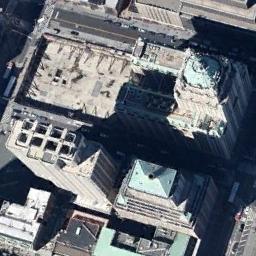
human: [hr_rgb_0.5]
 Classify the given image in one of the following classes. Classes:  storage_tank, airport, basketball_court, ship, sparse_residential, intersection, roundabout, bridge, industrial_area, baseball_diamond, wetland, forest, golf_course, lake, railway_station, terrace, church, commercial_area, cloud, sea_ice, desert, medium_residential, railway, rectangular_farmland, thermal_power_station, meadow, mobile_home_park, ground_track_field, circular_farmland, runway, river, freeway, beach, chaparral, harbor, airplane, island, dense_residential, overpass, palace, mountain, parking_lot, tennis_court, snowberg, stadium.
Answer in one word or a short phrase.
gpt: commercial_area